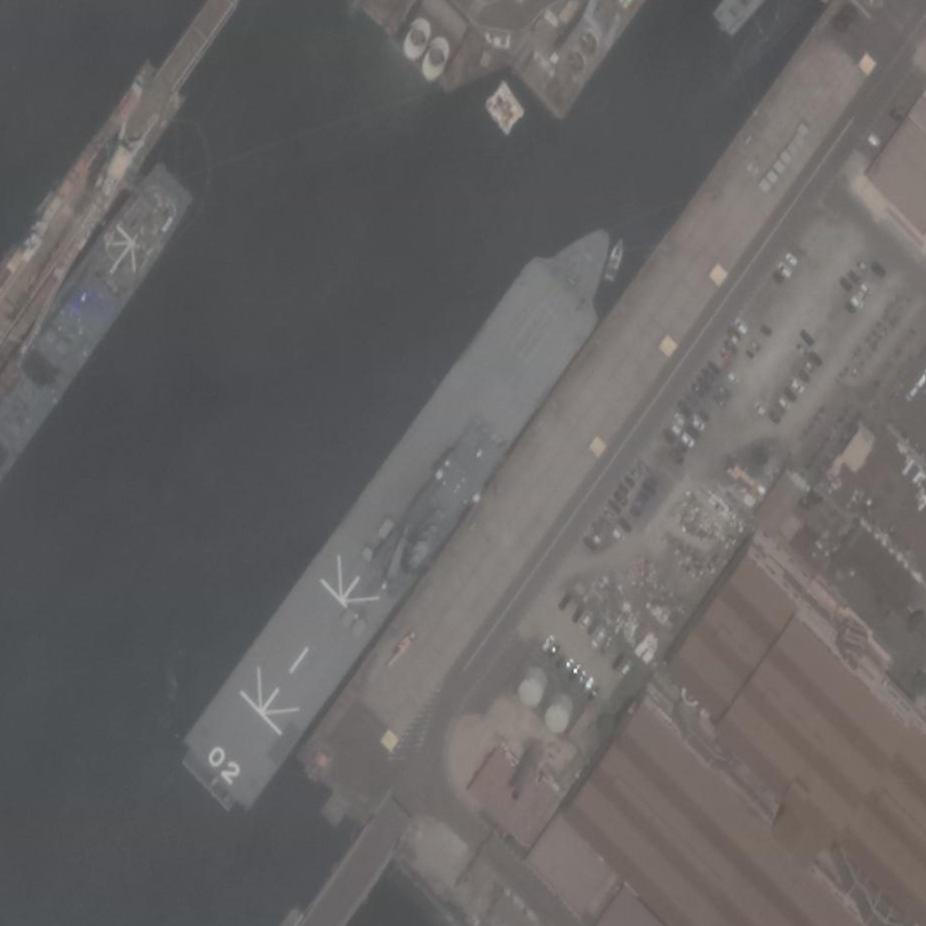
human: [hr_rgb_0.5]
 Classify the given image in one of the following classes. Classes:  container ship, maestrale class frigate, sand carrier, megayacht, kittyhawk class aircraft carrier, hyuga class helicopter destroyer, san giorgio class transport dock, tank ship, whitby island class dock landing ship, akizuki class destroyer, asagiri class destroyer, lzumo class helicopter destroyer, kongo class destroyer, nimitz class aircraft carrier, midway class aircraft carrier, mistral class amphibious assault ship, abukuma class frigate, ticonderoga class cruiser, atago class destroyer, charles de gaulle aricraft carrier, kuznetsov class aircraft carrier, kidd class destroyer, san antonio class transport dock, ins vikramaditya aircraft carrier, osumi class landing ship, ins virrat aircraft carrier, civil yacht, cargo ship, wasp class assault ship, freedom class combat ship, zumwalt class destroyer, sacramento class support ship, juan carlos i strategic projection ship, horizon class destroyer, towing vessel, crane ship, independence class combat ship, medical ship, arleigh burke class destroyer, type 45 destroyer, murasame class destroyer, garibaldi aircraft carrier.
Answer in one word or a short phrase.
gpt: Osumi class landing ship